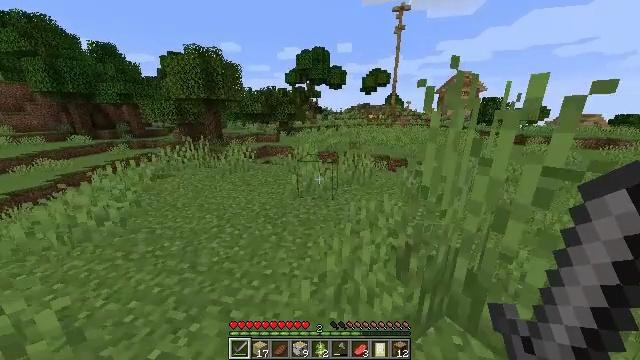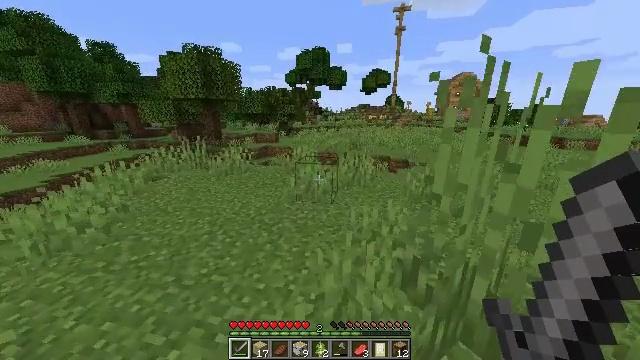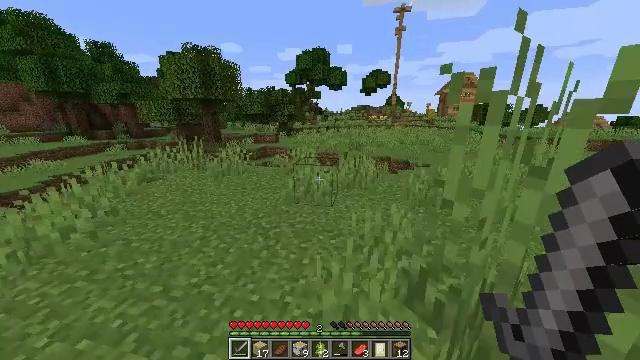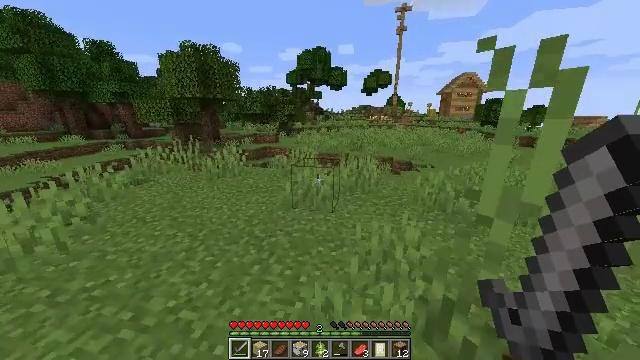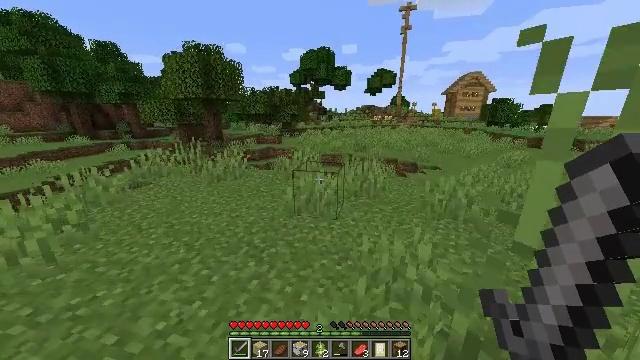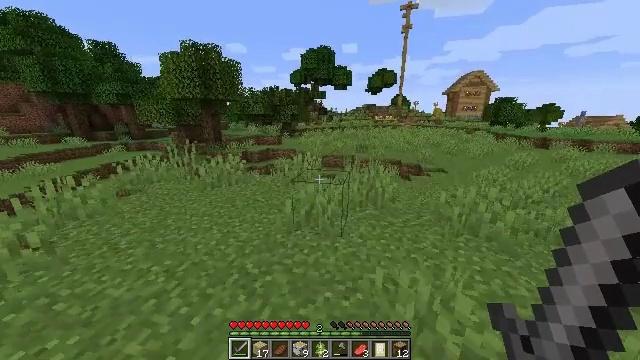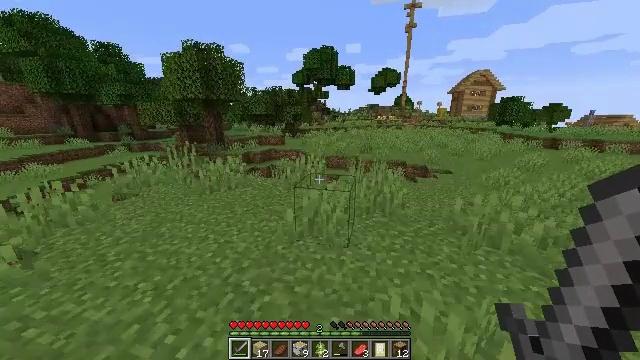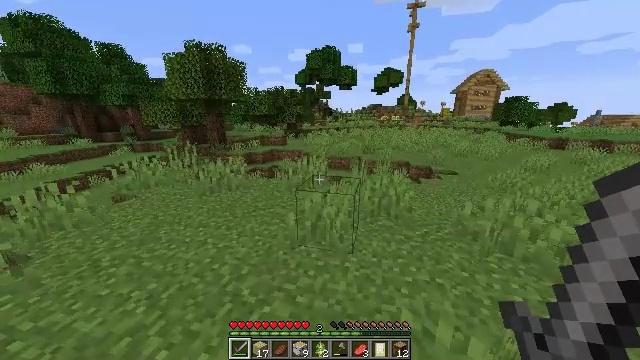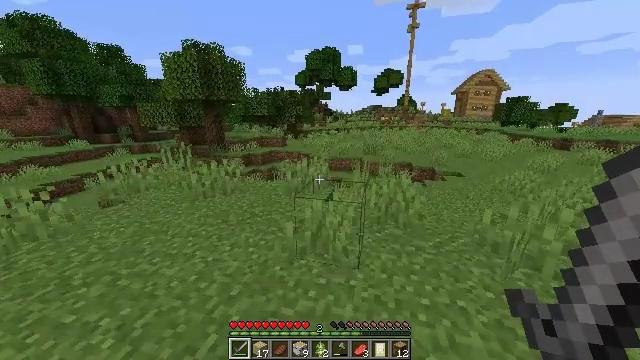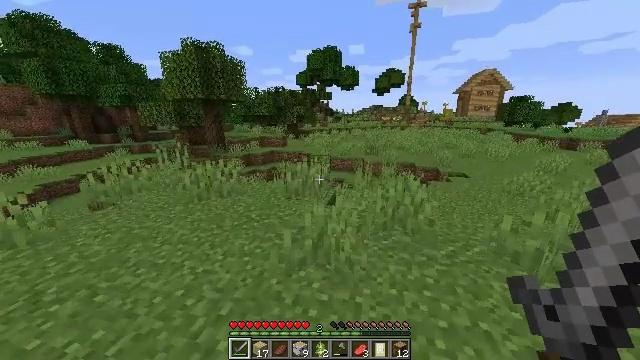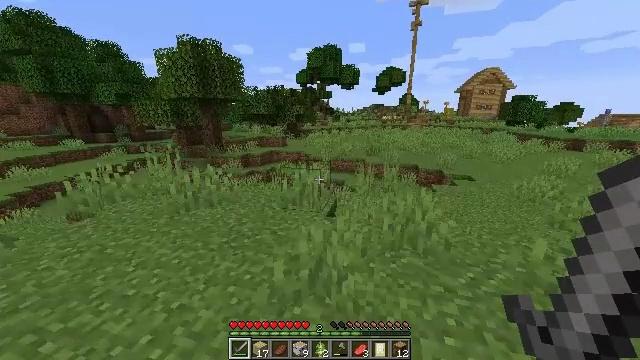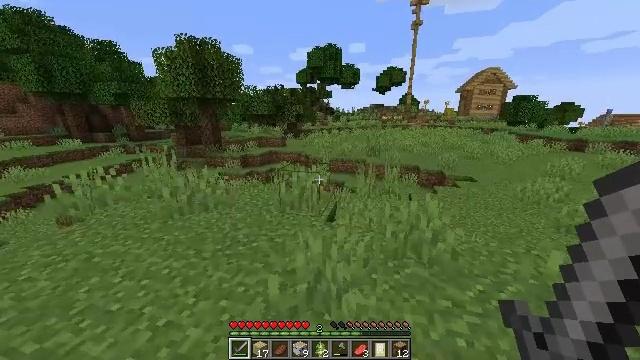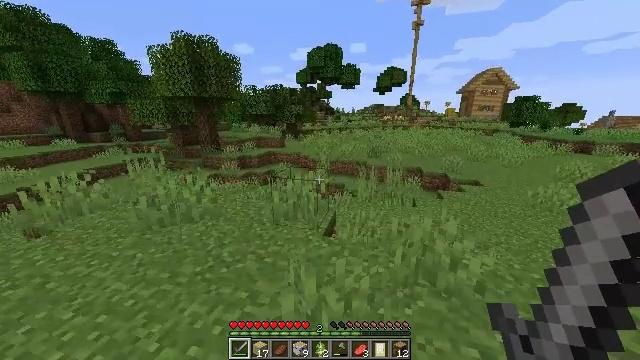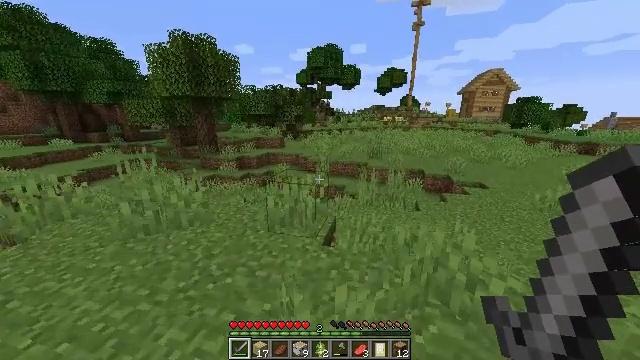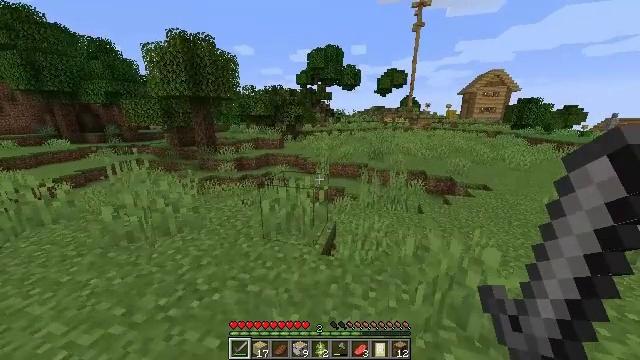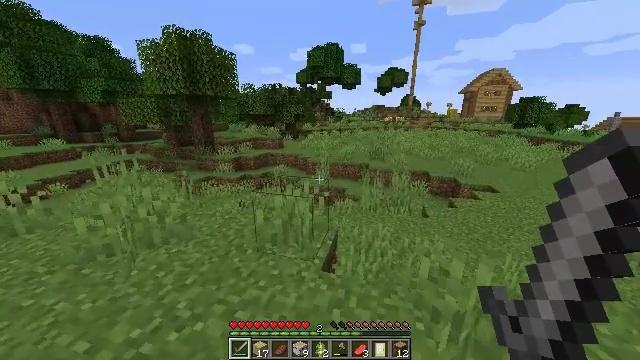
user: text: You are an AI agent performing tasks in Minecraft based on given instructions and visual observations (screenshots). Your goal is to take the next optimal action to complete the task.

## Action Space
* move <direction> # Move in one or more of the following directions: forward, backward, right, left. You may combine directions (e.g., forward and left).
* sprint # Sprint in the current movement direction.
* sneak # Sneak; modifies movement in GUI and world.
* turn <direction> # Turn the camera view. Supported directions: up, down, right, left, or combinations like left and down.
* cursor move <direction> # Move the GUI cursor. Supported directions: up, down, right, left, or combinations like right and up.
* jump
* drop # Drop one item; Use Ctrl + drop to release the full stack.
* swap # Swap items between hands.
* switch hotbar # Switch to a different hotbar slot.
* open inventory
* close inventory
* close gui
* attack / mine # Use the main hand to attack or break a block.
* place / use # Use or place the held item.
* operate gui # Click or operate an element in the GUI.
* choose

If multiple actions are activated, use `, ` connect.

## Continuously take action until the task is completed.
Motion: motion action
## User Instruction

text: Remove the white bed from its place.
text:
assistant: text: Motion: move forward, sprint
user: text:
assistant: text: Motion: move forward, sprint
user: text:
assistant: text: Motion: move forward, sprint
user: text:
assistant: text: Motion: move forward, sprint
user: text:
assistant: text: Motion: move forward, sprint
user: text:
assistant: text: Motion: move forward, sprint
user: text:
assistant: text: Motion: move forward, sprint
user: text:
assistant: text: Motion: move forward, sprint
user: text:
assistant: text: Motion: move forward, sprint
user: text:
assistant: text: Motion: move forward, sprint
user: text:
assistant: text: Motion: move forward, sprint
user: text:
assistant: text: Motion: move forward, sprint
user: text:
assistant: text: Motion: move forward, sprint
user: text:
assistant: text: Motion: move forward, sprint
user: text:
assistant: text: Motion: move forward, sprint
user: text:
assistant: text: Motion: move forward, sprint
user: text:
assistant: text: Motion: move forward, sprint
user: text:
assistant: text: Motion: move forward, sprint
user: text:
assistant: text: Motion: move forward, sprint
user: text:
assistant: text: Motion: no_op
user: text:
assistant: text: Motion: no_op
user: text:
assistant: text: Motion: no_op
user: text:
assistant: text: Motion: no_op
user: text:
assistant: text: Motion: no_op
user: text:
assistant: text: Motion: turn left
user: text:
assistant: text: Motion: sprint, turn left
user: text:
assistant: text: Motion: sprint, turn left
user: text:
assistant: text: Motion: sprint, turn left
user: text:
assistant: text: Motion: sprint, turn left
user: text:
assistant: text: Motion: sprint, turn left